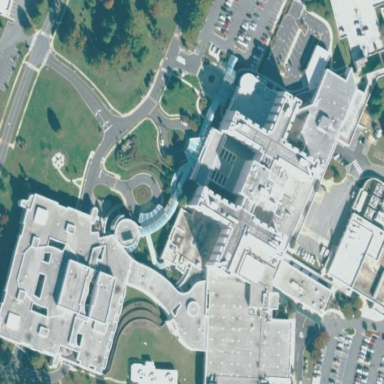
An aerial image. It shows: Hospital building.